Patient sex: M
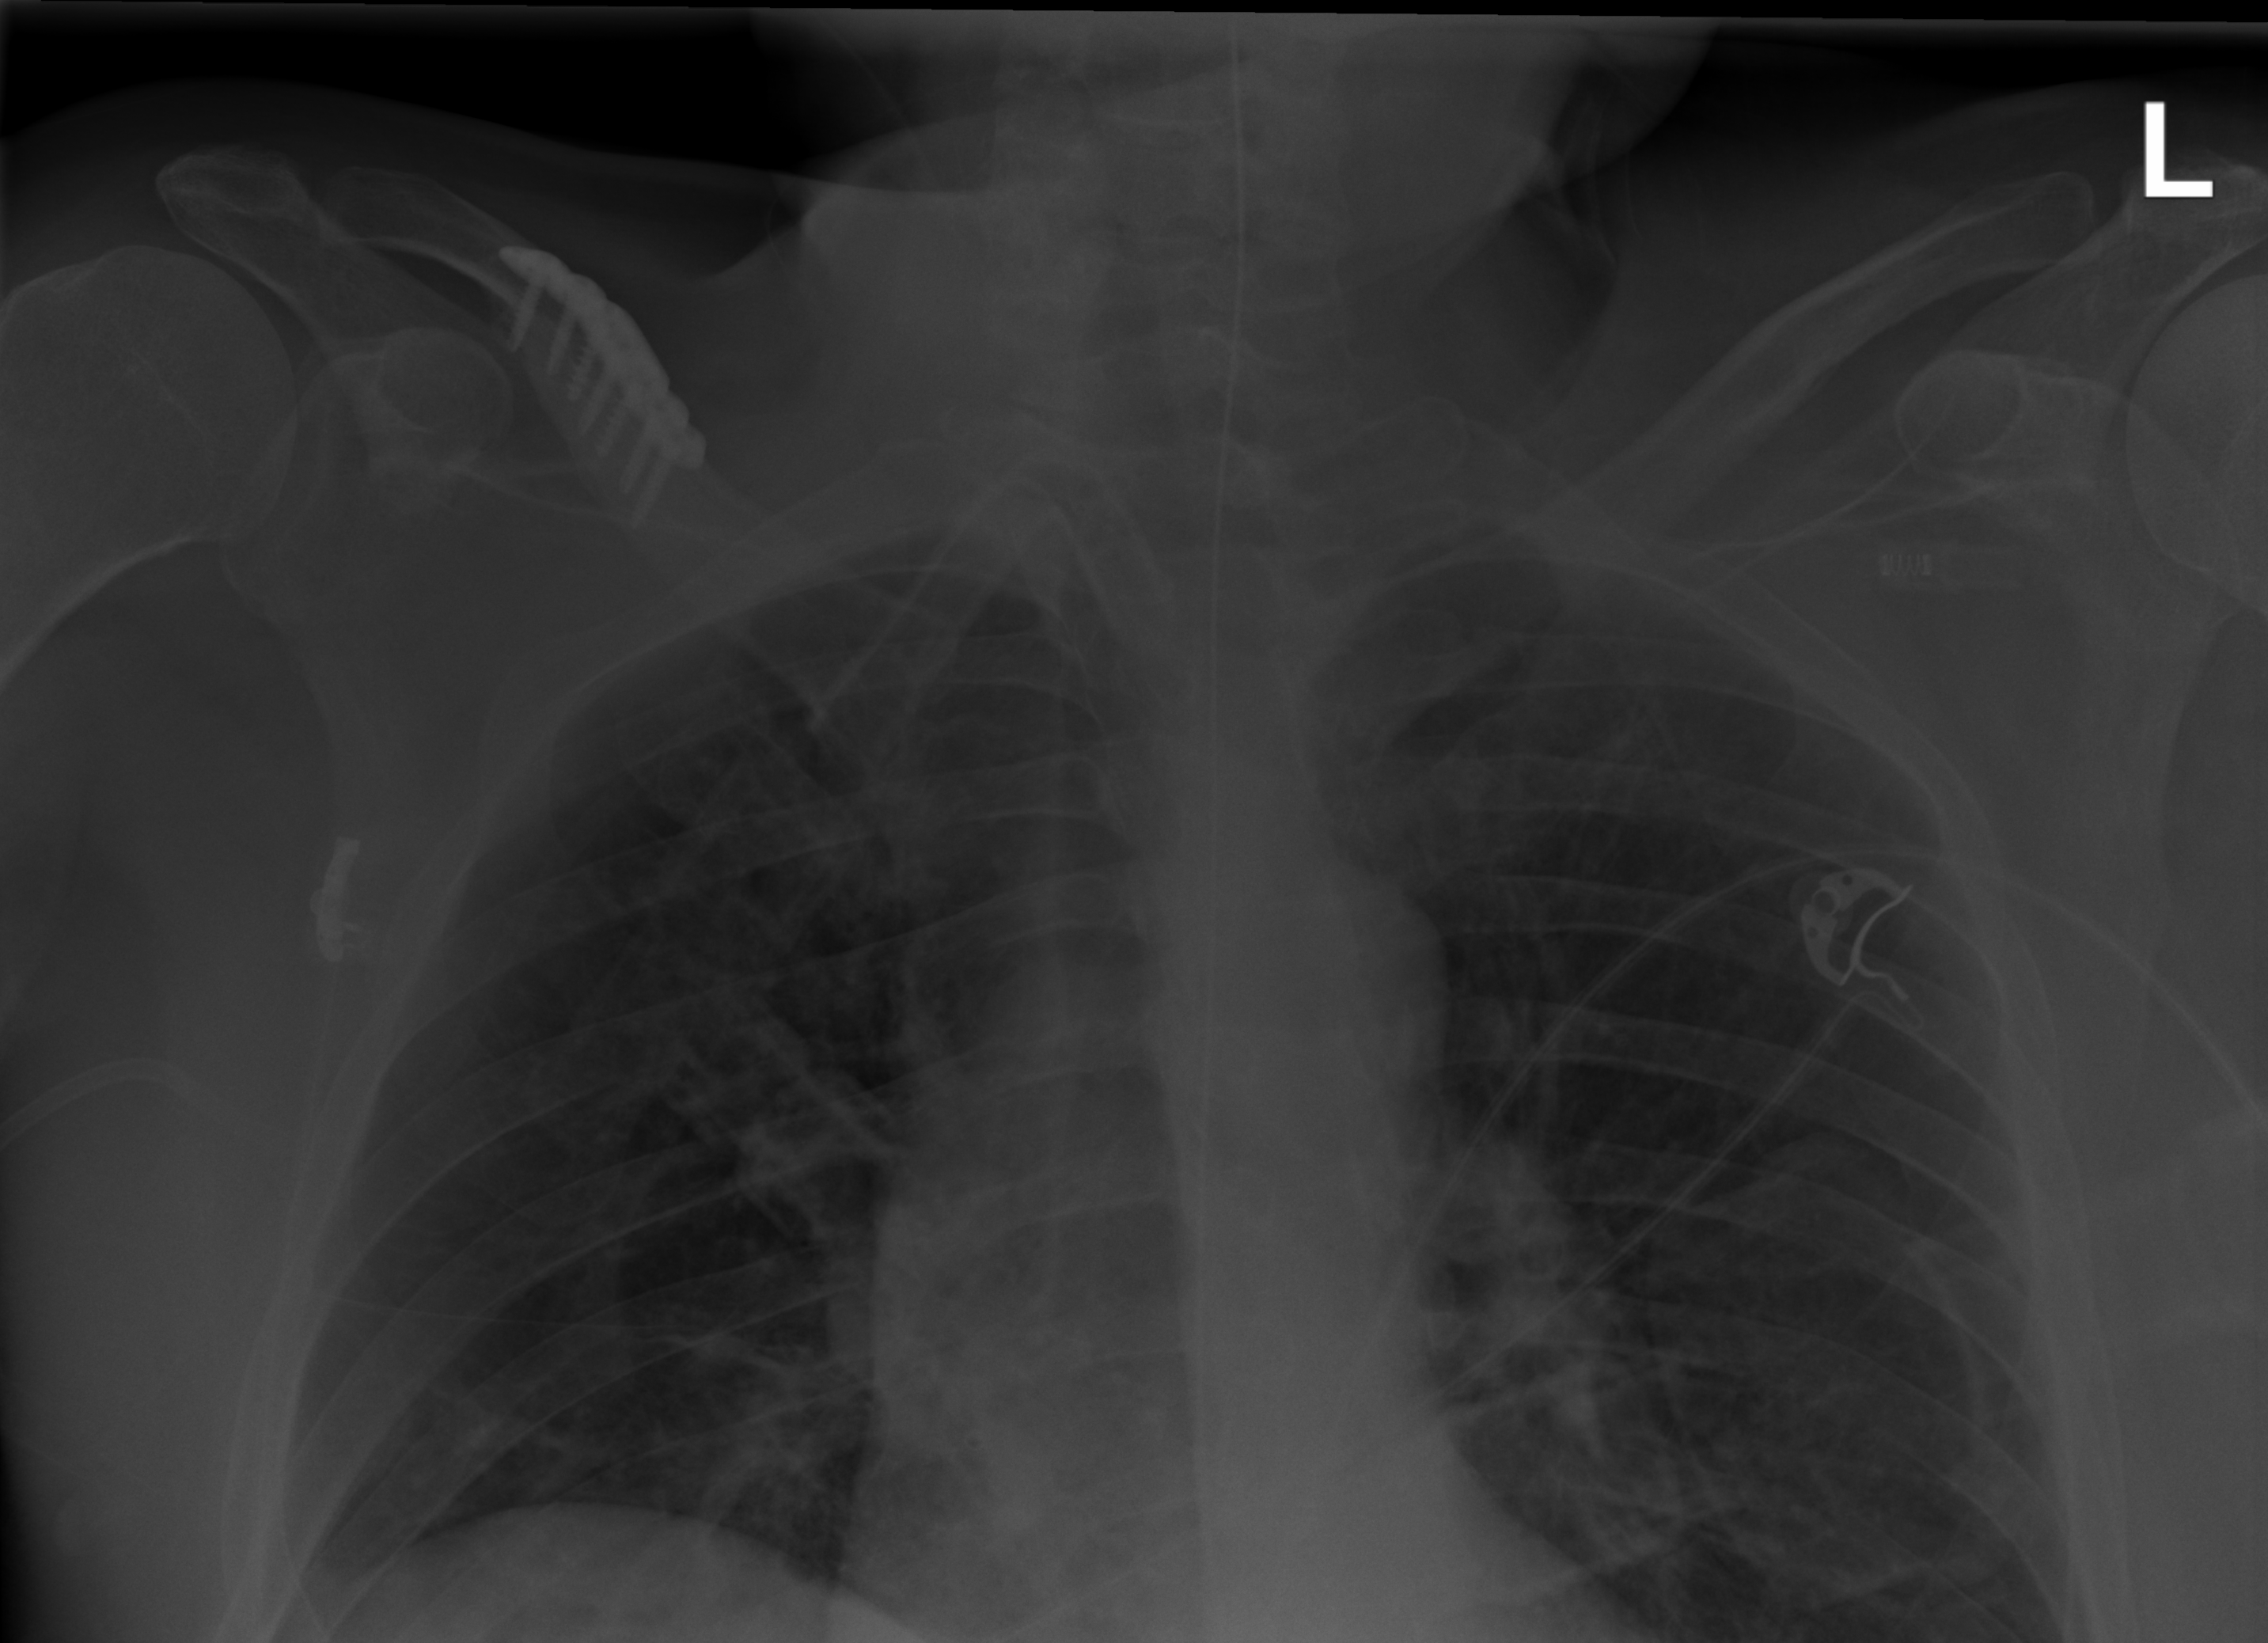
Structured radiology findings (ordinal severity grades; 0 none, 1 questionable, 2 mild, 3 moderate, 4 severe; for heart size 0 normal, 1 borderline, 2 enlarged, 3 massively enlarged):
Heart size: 0
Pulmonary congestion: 2
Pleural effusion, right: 0
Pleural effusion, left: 0
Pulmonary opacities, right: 0
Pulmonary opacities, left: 0
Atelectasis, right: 2
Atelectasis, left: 0